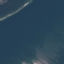
Land use / land cover class: SeaLake